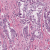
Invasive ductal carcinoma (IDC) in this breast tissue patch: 1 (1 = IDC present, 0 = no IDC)